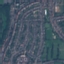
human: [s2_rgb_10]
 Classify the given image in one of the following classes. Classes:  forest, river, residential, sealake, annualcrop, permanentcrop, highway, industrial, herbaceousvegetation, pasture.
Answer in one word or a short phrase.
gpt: Residential